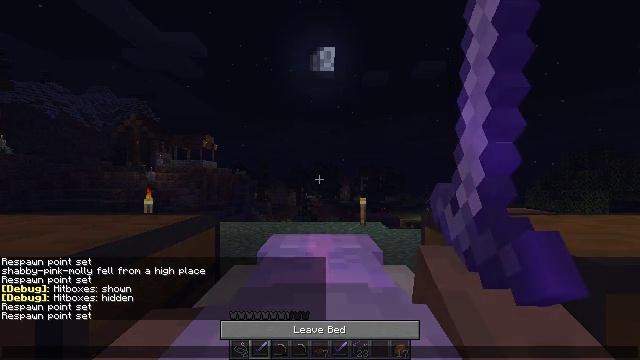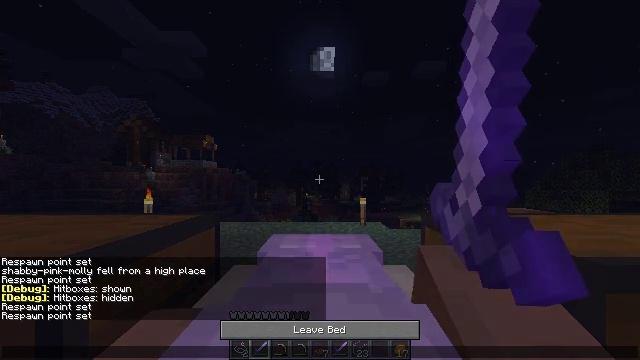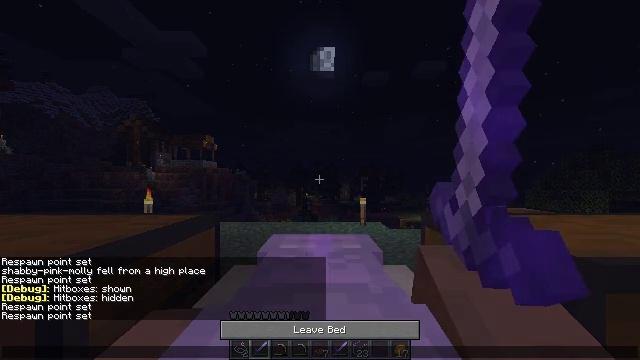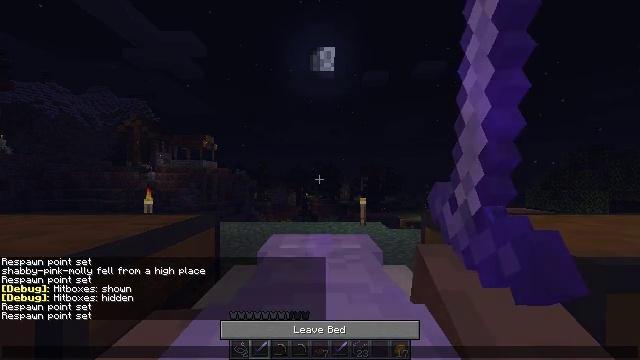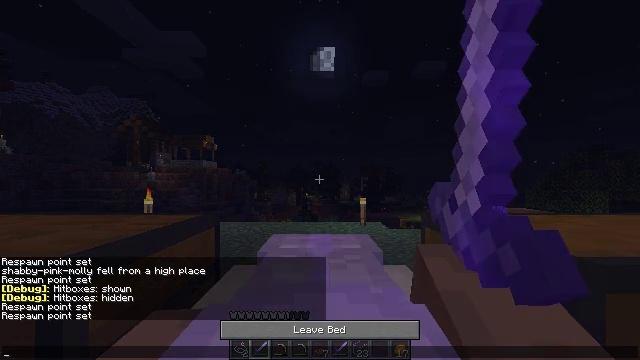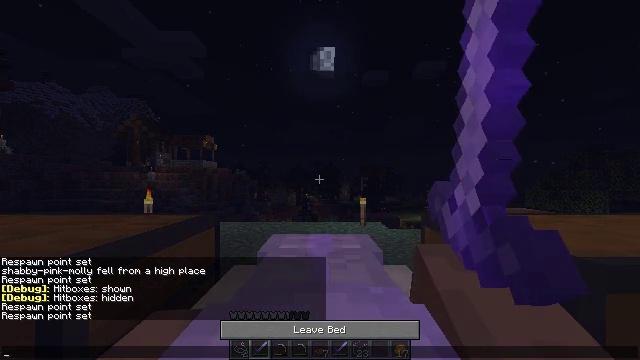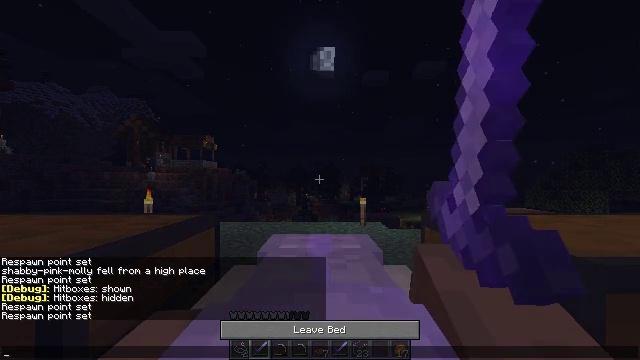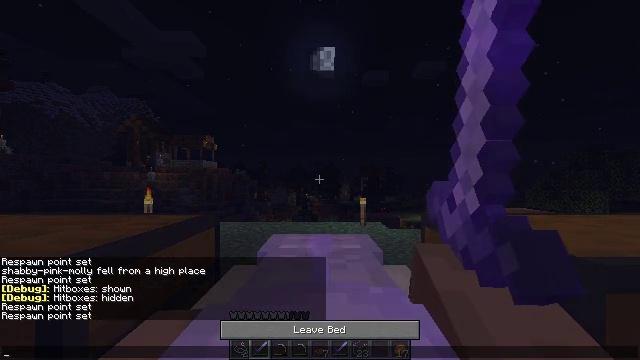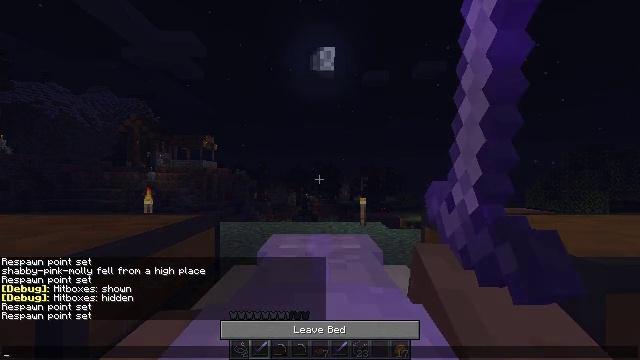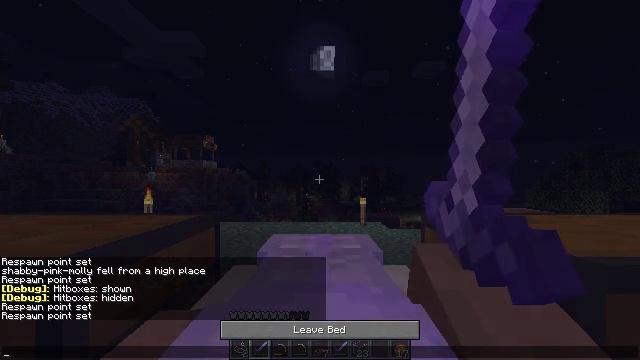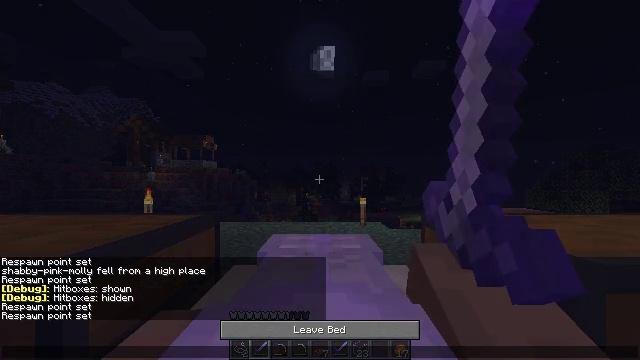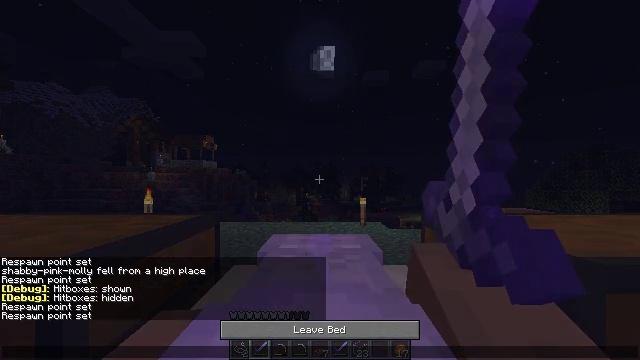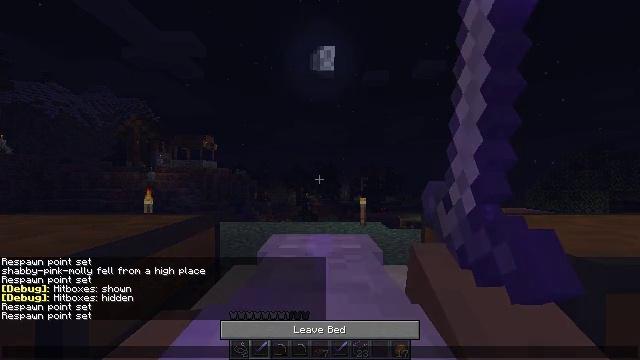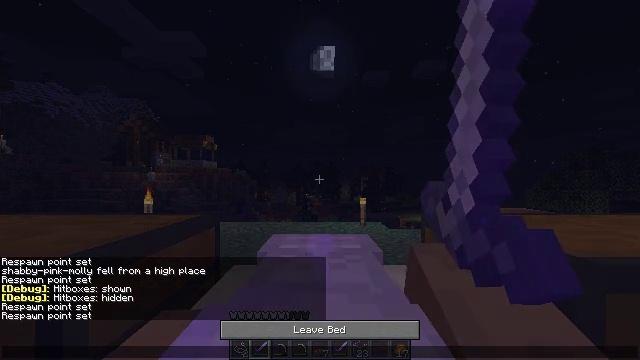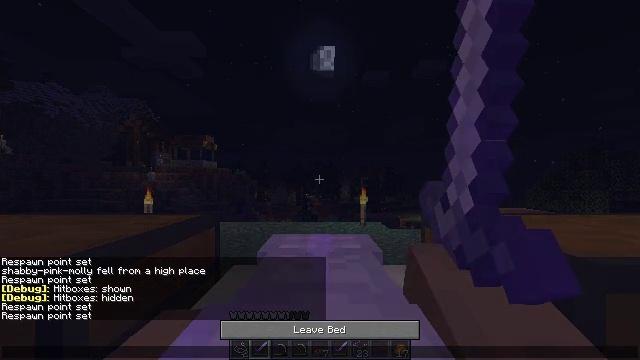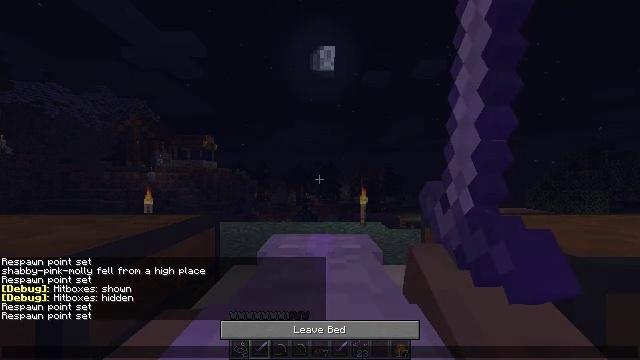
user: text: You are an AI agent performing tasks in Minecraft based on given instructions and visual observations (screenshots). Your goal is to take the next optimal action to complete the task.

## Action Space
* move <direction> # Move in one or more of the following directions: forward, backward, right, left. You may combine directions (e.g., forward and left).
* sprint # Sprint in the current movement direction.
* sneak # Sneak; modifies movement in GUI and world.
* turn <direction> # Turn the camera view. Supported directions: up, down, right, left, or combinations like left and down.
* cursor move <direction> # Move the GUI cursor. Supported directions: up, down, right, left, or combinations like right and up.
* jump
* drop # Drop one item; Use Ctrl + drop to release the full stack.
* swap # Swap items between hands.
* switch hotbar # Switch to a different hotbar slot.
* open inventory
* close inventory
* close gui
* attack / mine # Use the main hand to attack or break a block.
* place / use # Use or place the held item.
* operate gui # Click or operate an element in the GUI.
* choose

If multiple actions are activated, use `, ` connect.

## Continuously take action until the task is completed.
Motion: motion action
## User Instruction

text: Hunt the zombie.
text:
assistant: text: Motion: no_op
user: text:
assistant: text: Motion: no_op
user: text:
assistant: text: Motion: no_op
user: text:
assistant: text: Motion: no_op
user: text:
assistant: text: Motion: no_op
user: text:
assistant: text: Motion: no_op
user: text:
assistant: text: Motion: no_op
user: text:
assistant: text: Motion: no_op
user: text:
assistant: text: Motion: no_op
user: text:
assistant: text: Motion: no_op
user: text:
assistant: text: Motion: no_op
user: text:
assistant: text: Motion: no_op
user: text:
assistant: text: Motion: no_op
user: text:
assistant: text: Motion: no_op
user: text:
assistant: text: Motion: no_op
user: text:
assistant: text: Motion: no_op
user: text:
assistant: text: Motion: no_op
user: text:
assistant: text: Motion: no_op
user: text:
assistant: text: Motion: no_op
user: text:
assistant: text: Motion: no_op
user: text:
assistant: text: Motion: no_op
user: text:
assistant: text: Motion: no_op
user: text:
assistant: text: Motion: no_op
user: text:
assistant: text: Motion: no_op
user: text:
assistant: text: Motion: no_op
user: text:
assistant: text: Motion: no_op
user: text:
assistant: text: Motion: no_op
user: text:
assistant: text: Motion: no_op
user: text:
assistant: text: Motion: no_op
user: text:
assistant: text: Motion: no_op